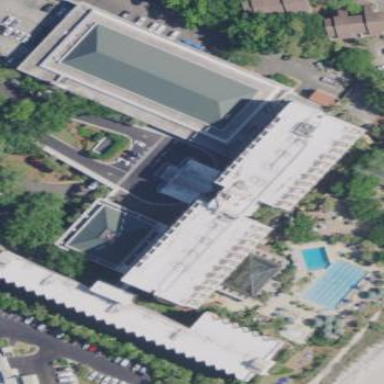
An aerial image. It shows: Hotel building.